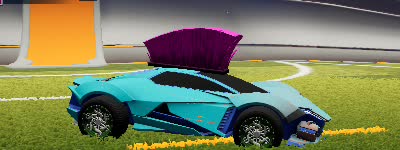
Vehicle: werewolf